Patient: sex M, age 47
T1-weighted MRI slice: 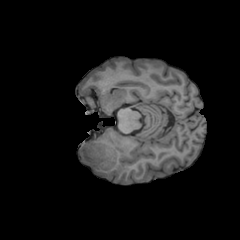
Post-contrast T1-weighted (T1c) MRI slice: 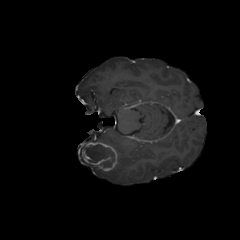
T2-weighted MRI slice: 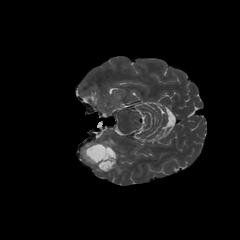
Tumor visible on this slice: yes
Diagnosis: Glioblastoma, IDH-wildtype
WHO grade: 4